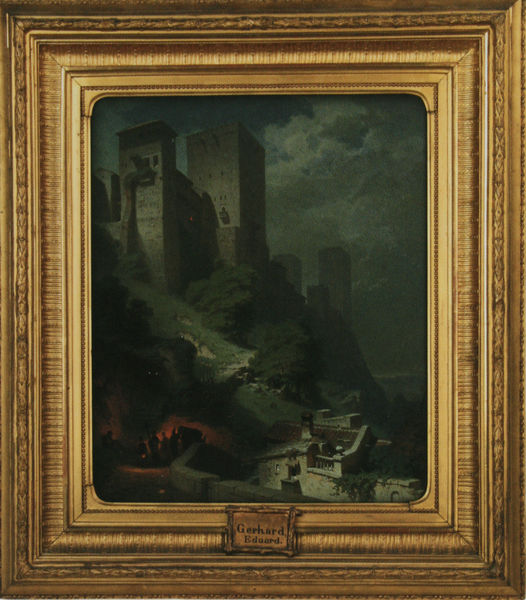
Titel: Ansicht des Comares-Turmes auf der Alhambra bei Mondschein
Künstler: Eduard Gerhardt
Standort: München
Institution: Bayerische Staatsgemäldesammlungen, Schack-Galerie
Schlagwörter: berg, blau, dunkel, feuer, gemälde, gewitter, himmel, meer, schatten, wolken, bäume, grün, landschaft, menschen, stadt, abend, fenster, frankreich, grau, licht, nacht, schwarz, dach, gebäude, gras, haus, rot, schloss, weg, wiese, wolke, leute, malerei, rahmen, stein, bild, goldrahmen, niederlande, öl, häuser, hügel, natur, busch, sträucher, dunkelheit, gold, höhle, wald, anhöhe, kamine, schornstein, turm, bewölkt, düster, bogen, fels, hang, dorf, dächer, mauer, nebel, kutsche, angst, brand, treppe, inschrift, finster, verzierung, leuchten, zinnen, fotografie, eingang, burg, türme, flammen, festung, titel, überfall, gestalten, photo, schein, balkom, mauern, räuber, aufstieg, fesnter, lager, geist, turn, feste, dorg, luken, lagerfeuer, bedrückend, gerhard, glühend, eduard, fesatung, gerhard eduard, rahmengold